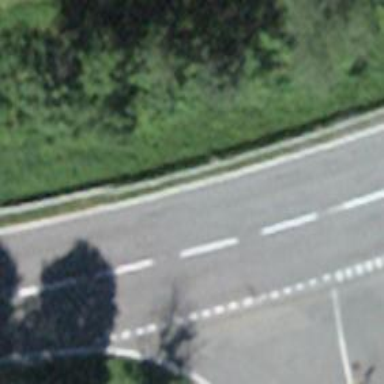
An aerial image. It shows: Primary road with asphalt surface.